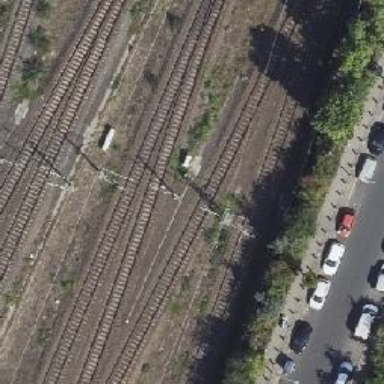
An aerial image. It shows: Electrified rail siding with contact line.